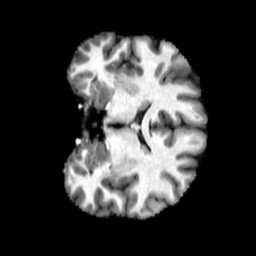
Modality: T1w
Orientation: coronal
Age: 39
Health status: healthy
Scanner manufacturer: philips
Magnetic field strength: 3 T
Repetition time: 0.007812 s
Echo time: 0.003594 s